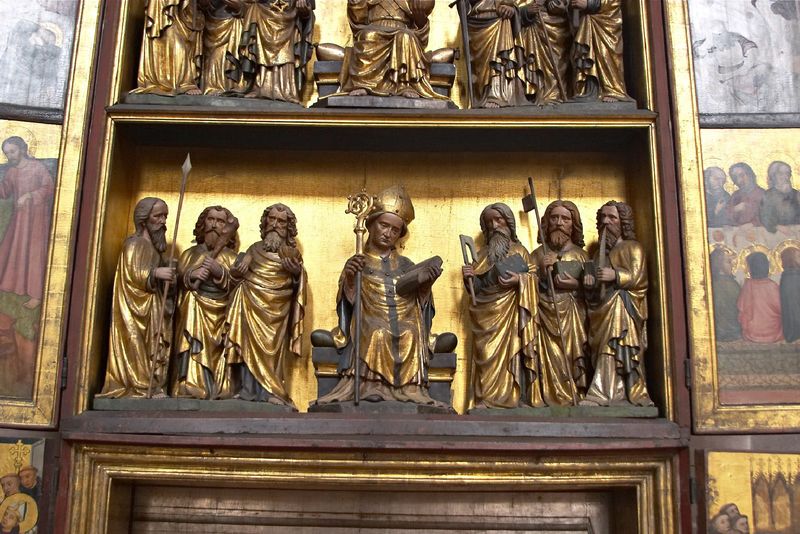
Titel: Deocarus-Altar in St. Lorenz in Nürnberg
Künstler: Nachfolge des Meister des Deichster-Altars
Standort: Nürnberg, St. Lorenz (EU - D - B)
Schlagwörter: flügel, gemälde, braun, holz, männer, schmuck, malerei, bart, bärte, mütze, bibel, falten, geschichte, rahmen, gold, gotik, stab, fahne, farbe, figuren, banner, bischof, lanze, lesen, buch, schwert, degen, altar, hochaltar, schnitzerei, talar, jesus, axt, dolch, mitra, heilige, speer, speere, jünger, beil, keule, schrein, sakral, vergoldung, retabel, apostel, evangelium, krummstab, bischoff, tafelrunde, holztafeln, klapptafel, mittelaltar, kirchenschmuck